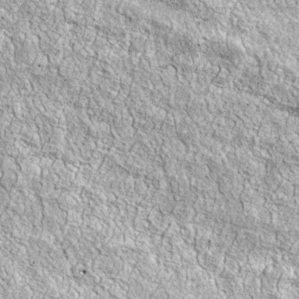
Label: non_frost